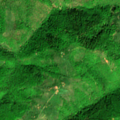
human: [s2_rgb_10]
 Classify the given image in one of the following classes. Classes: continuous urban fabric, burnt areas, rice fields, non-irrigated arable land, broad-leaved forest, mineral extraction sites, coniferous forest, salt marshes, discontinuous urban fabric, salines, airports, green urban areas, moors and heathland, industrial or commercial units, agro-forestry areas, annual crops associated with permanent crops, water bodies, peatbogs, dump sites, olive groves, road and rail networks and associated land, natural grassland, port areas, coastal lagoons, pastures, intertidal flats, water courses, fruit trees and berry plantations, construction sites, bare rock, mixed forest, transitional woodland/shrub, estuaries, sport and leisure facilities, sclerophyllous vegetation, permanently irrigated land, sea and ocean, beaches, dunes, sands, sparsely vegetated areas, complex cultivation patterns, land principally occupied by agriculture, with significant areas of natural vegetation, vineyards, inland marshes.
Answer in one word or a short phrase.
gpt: land principally occupied by agriculture, with significant areas of natural vegetation, broad-leaved forest, transitional woodland/shrub